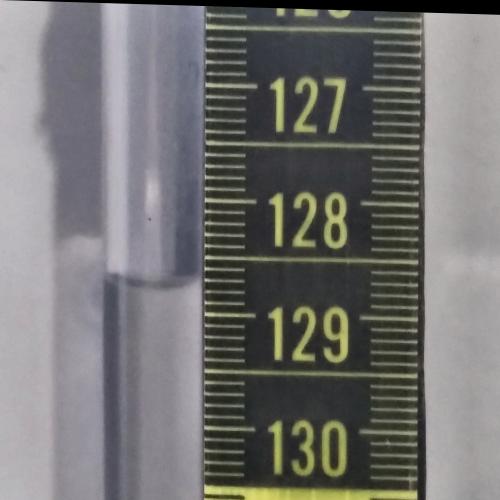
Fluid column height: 128.7 cm